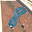
Label: 8